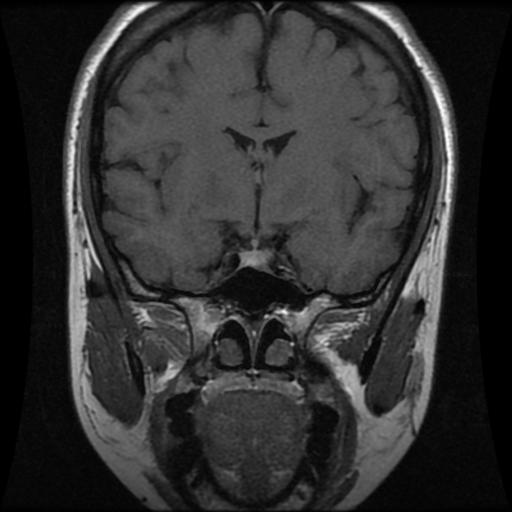
Label: pituitary